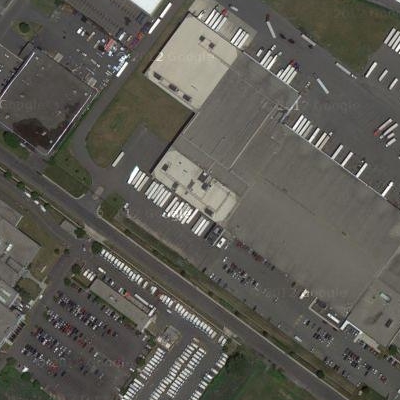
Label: Parking